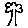
Label: tree